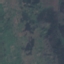
Label: HerbaceousVegetation